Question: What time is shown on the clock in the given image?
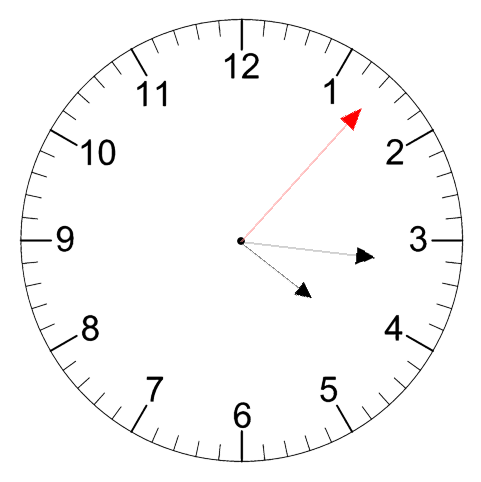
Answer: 04:16:07